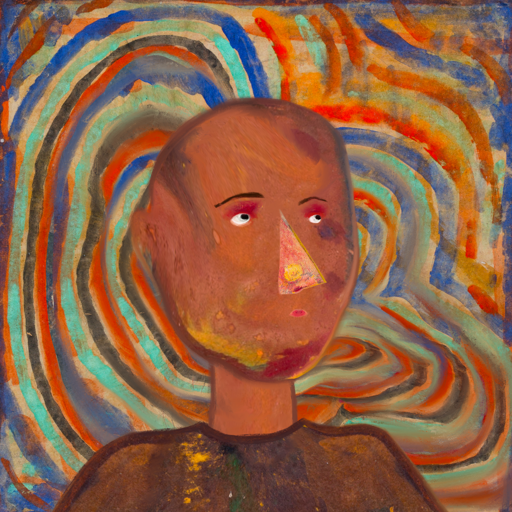
Background: Sisters, Head And Neck Side: Mother_And_Son_Son, Face Side: Irani, Bust: Comrade, Hair Side: Blank, Head Accessory: Blank, Second Necklace: Blank, Necklace: Blank, Baby: Blank